Question: I use Visio 2013.I have to describing Sub-activities with Call Behavior Actions in Activity diagram.But I do not how I can do that..It may be seems like this:

I searched in Google and found <URL> but it is in about .Do you know how I can do that in Visio?
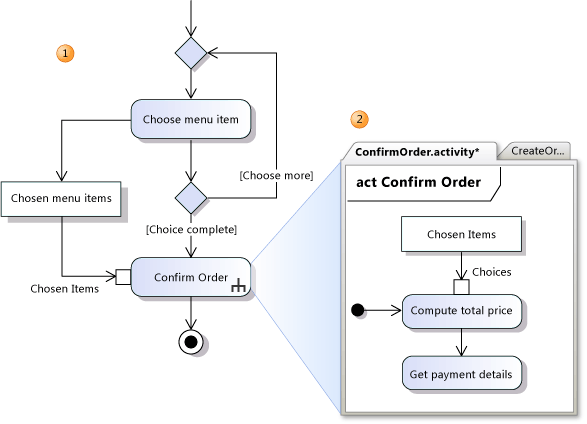
Answer: According to <URL>, the representation of sub-activities with Visio seems less integrated with the tool than in Visual Studio, but possible anyway.
It worked with Visio 2007. Should work with Visio 2013...